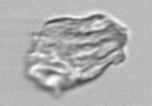
Label: detritus_transparent